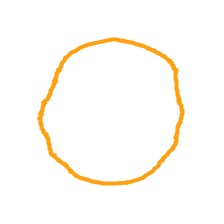
Shape: circle